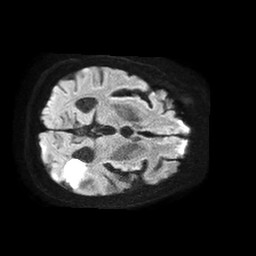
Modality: TRACE
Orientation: axial
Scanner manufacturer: philips
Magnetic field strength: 1.5 T
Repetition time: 4.6 s
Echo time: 0.08517 s